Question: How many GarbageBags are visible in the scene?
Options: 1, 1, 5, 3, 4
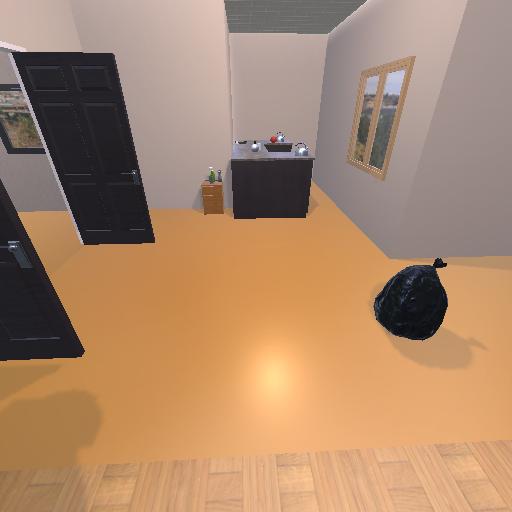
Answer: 1